Question: I've been developing a website and am currently using media queries for responsiveness. The media queries work perfectly and the website turns mobile in the emulators. (<URL>
This is what it looks like on my phone:

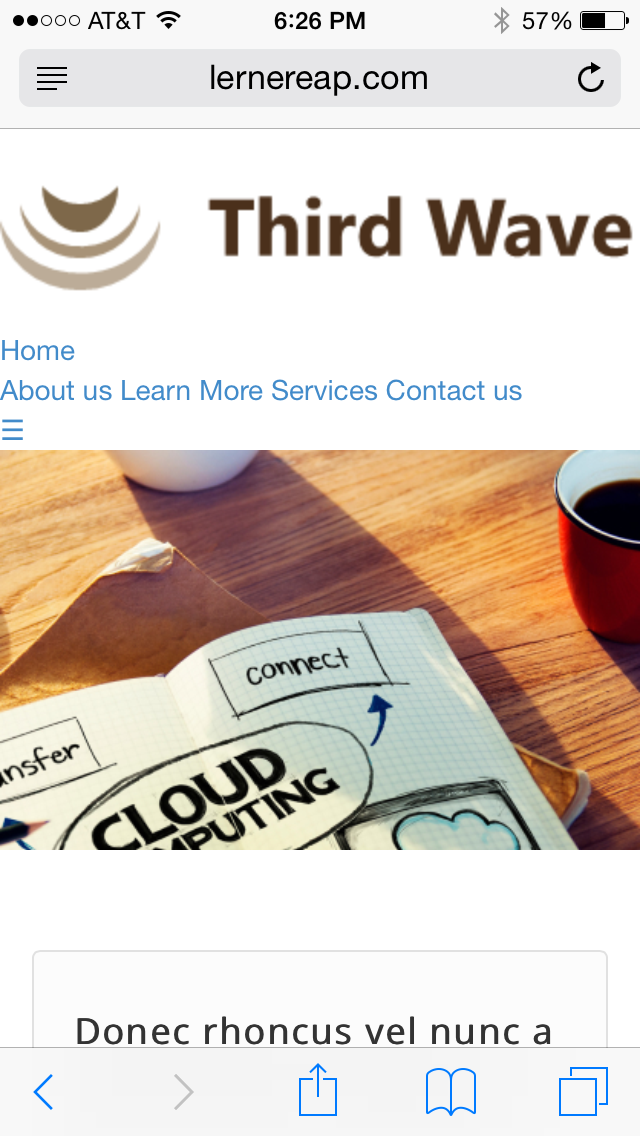
Answer: For some reason safari doesn't read your media-queries. I don't know why but, try this kind of media query:
'''
@media screen and (max-device-width:640px), screen and (max-width:640px) {
/* styles here */
}
'''
TIP: There are some classes that dont work well in safari.
You should do is add these lines to your media query:
'''
@media (max-width: 775px) and (min-width: 500px) {
.item-wrap {
display:none;
}
}
'''
This will hide your desktop-menu (visible:hidden, doesnt work).
EDIT:
Well, you should check in your head tag. You are loading bootstrap before load jquery, try with this code:
'''
<head>
<title>Third Wave Analytics</title>
<link rel="stylesheet" href="css/bootstrap.min.css">
<!-- Latest compiled and minified JavaScript -->
<script src="js/jquery.js"></script>
<script src="js/bootstrap.min.js"></script>
<link rel="stylesheet" href="css/style.css">
<meta name="viewport" content="width=device-width, initial-scale=1.0, maximum-scale=1.0, minimum-scale=1.0, user-scalable=no">
<meta charset="utf-8">
<link rel="icon" href="../../favicon.ico">
<link href="http://fonts.googleapis.com/css?family=Open+Sans" rel="stylesheet" type="text/css">
<link href="http://fonts.googleapis.com/css?family=Bree+Serif" rel="stylesheet" type="text/css">
<link href="http://fonts.googleapis.com/css?family=Roboto:400,400italic,300italic" rel="stylesheet" type="text/css">
<link href="http://fonts.googleapis.com/css?family=Source+Sans+Pro" rel="stylesheet" type="text/css">
<link href="http://fonts.googleapis.com/css?family=Raleway" rel="stylesheet" type="text/css">
<script>
function scroll(){
$('.btnMedio').click(function(event) {
// Preventing default action of the event
event.preventDefault();
// Getting the height of the document
var n = $('#myCarousel').height() + 20;
$('html, body').animate({ scrollTop: n }, 900);
});
};
$(document).ready(scroll);
</script>
</head>
'''